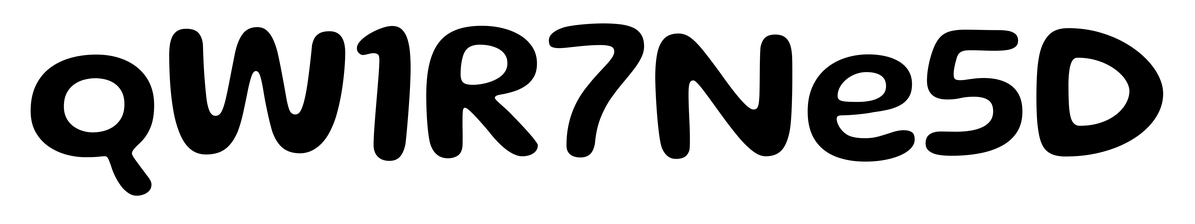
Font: Gluten_Medium